Question: Is there an easy way to add padding between the checkbox in a CheckBox control, and the associated text?
I cannot just add leading spaces, because my label is multi-line.
As-is, the text is way too close to the checkbox:

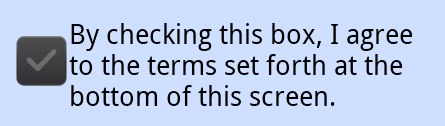
Answer: I hate to answer my own question, but in this case I think I need to. After checking it out, @Falmarri was on the right track with his answer. The problem is that Android's CheckBox control already uses the android:paddingLeft property to get the text where it is.
The red line shows the paddingLeft offset value of the entire CheckBox

If I just override that padding in my XML layout, it messes up the layout. Here's what setting paddingLeft="0" does:

Turns out you can't fix this in XML. You have do it in code. Here's my snippet with a hardcoded padding increase of 10dp.
'''
final float scale = this.getResources().getDisplayMetrics().density;
checkBox.setPadding(checkBox.getPaddingLeft() + (int)(10.0f * scale + 0.5f),
checkBox.getPaddingTop(),
checkBox.getPaddingRight(),
checkBox.getPaddingBottom());
'''
This gives you the following, where the green line is the increase in padding. This is safer than hardcoding a value, since different devices could use different drawables for the checkbox.

UPDATE - As people have recently mentioned in answers below, this behavior has apparently changed in Jelly Bean (4.2). Your app will need to check which version its running on, and use the appropriate method.
For 4.3+ it is simply setting padding_left. See htafoya's answer for details.